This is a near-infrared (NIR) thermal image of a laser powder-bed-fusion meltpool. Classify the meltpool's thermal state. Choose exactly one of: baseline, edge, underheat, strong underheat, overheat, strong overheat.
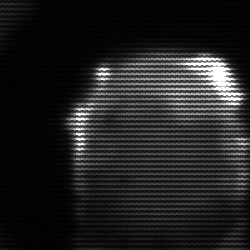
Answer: edge